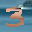
Label: 3